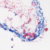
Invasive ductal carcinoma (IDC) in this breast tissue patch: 0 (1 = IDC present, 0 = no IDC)